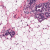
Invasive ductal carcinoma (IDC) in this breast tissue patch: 0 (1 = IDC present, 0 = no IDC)